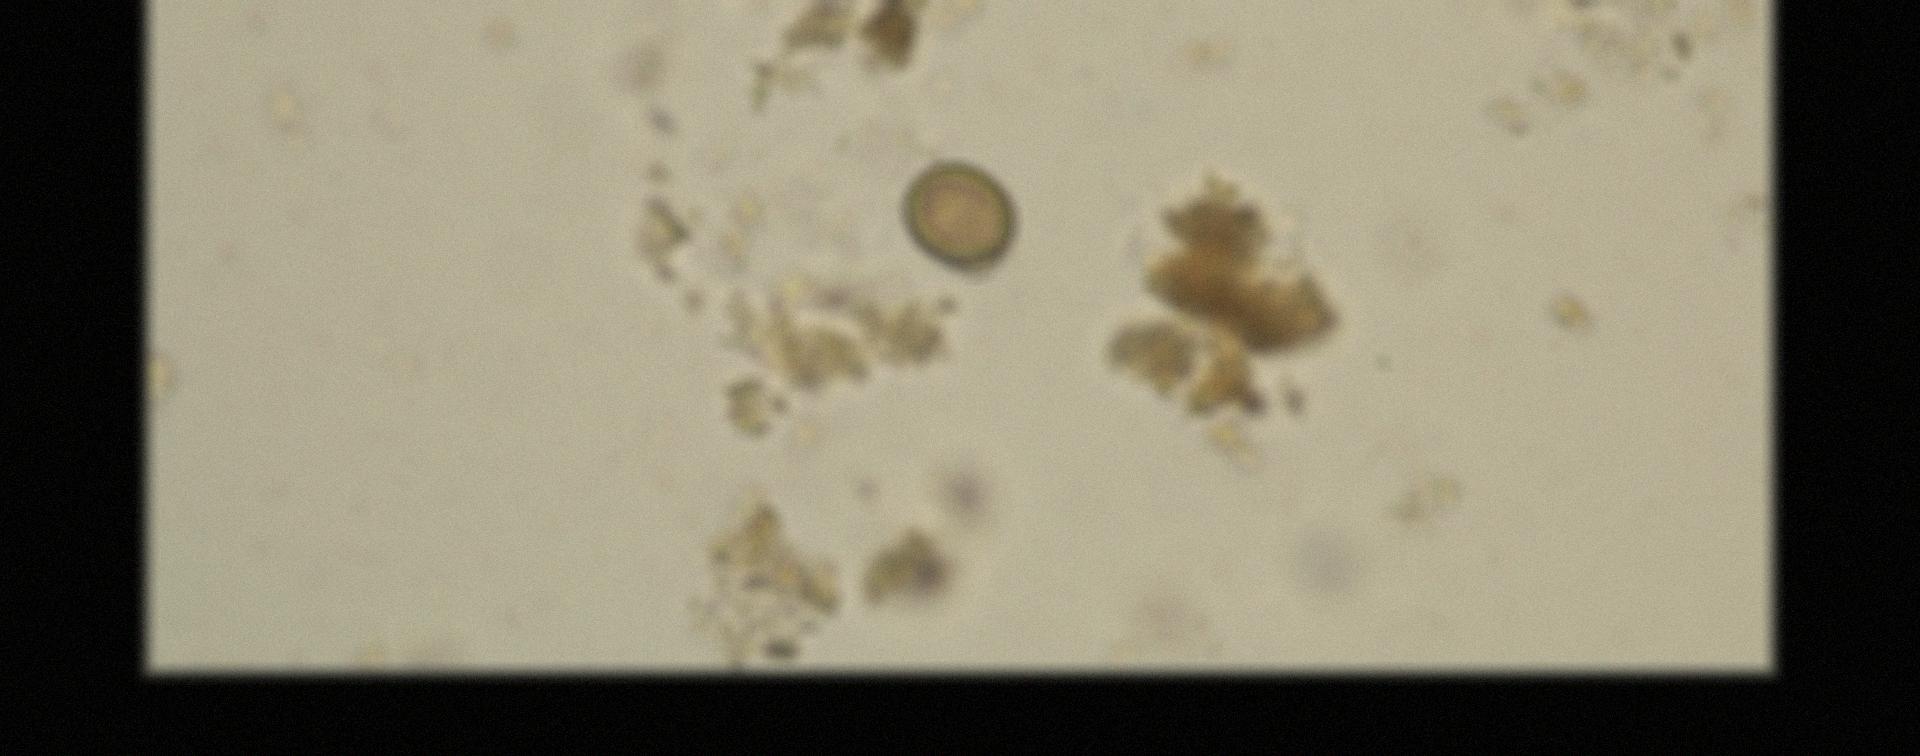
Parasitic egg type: Taenia spp. egg